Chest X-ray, PA view. Patient: 34 years old, sex F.
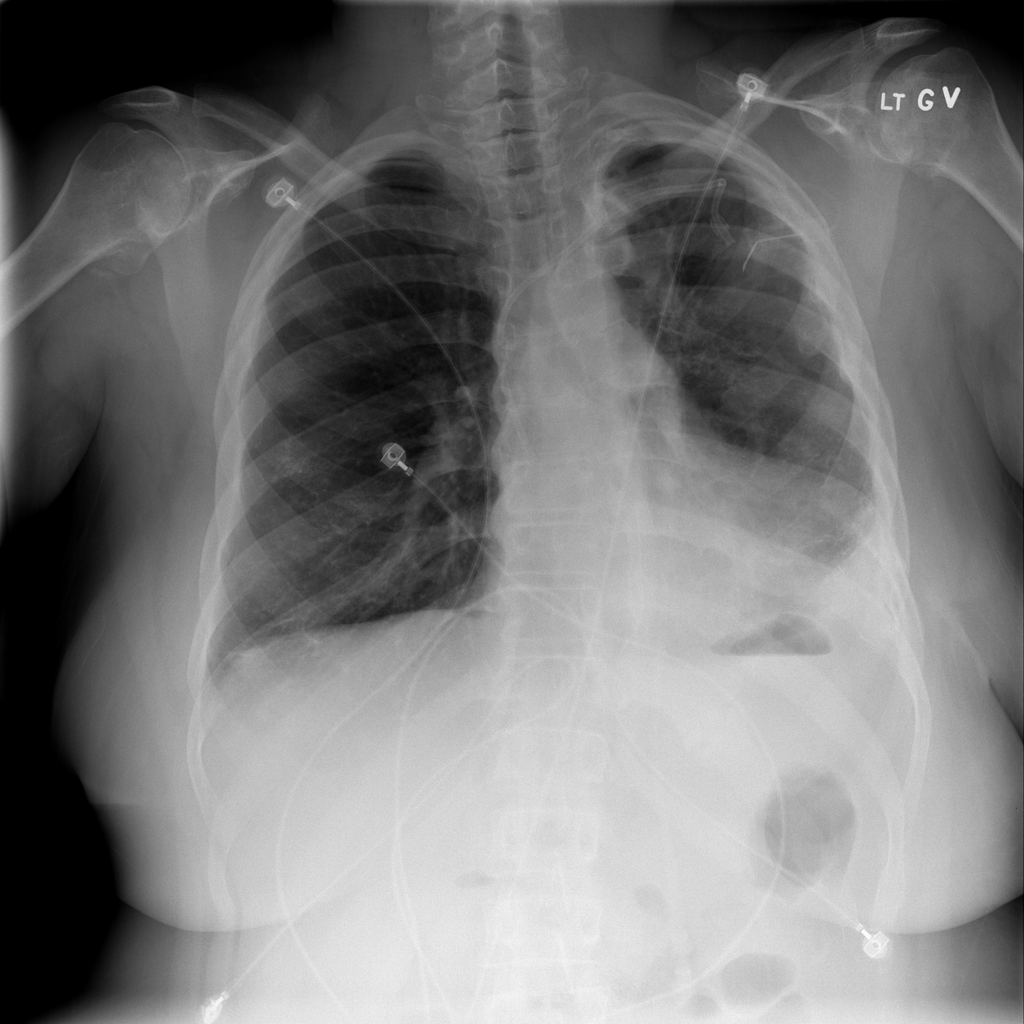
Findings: Consolidation, Effusion, Infiltration, Pleural_Thickening